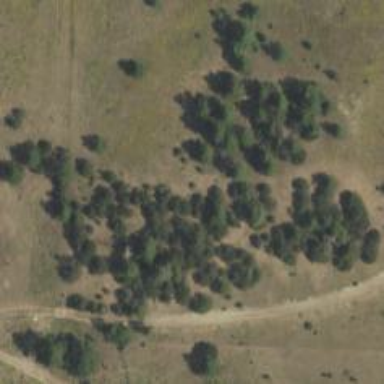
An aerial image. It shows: Woodland with evergreen needle-leaved trees.